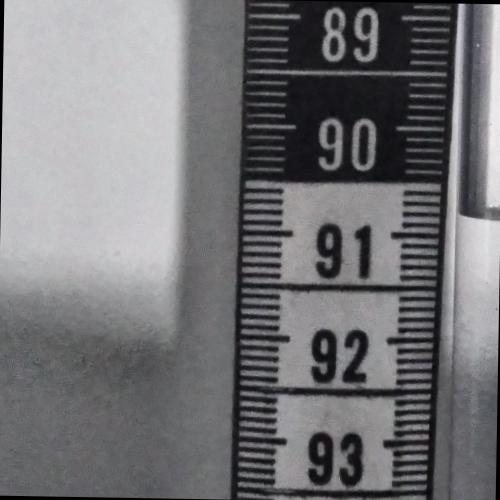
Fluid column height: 90.8 cm